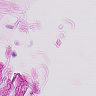
Metastatic tissue present: no